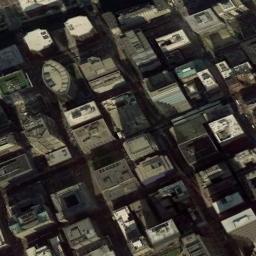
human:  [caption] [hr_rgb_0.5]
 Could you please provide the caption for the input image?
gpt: A dense commercial area has lots of buildings arranged neatly .

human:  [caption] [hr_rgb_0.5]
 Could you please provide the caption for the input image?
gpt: The commercial area is consist of many tall buildings .

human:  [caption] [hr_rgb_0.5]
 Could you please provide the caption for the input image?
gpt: In a business district there are many buildings of different heights and heights and several roads with many cars and some trees .

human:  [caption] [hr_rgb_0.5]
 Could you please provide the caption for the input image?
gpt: The houses line up neatly .

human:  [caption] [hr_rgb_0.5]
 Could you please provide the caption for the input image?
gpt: There are many buildings arranged neatly on a commercial area .